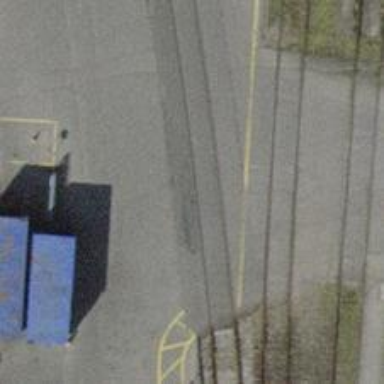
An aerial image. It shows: Railway level crossing.